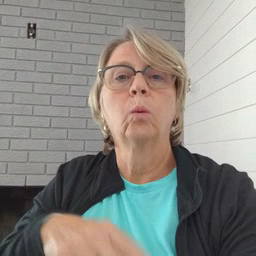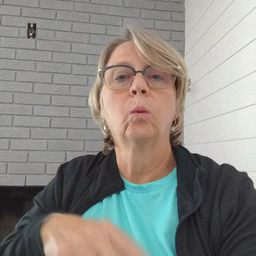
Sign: cow